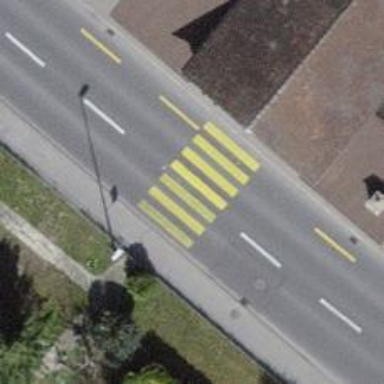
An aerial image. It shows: Zebra crossing on footway.